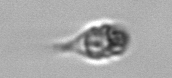
Label: Mesodinium